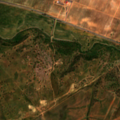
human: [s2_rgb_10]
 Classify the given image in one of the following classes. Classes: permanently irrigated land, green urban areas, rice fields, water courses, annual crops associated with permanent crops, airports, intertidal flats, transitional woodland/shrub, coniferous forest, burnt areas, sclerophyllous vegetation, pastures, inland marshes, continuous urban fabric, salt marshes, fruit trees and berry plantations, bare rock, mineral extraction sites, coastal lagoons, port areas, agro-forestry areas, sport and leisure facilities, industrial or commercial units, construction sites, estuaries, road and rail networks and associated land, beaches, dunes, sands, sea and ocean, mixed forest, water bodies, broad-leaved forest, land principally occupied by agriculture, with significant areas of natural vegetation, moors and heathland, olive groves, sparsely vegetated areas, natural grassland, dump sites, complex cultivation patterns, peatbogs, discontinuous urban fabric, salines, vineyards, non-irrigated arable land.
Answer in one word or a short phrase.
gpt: continuous urban fabric